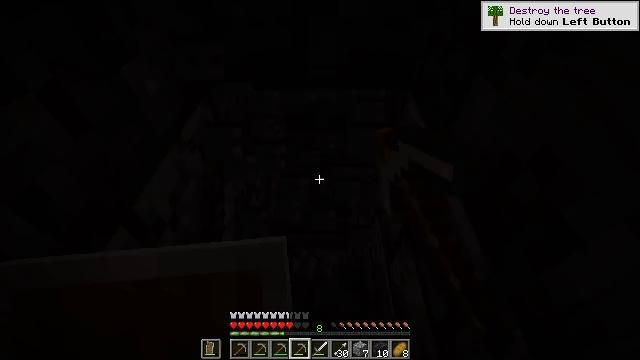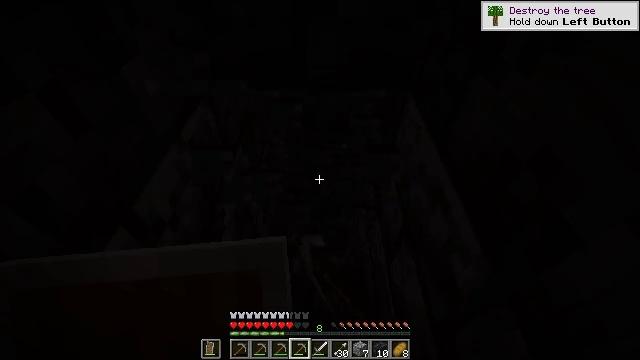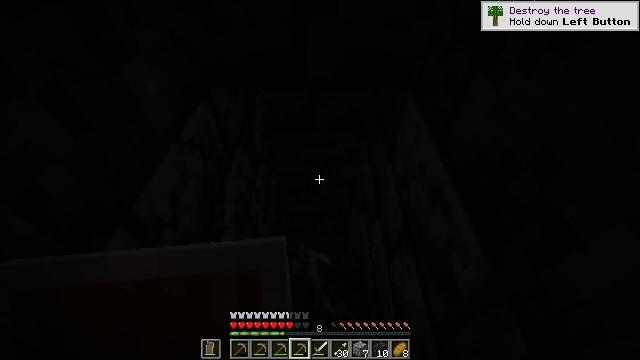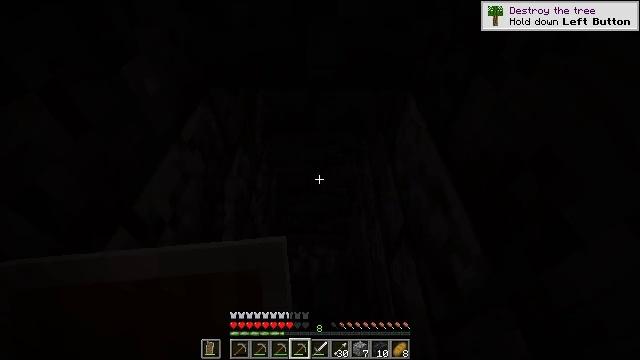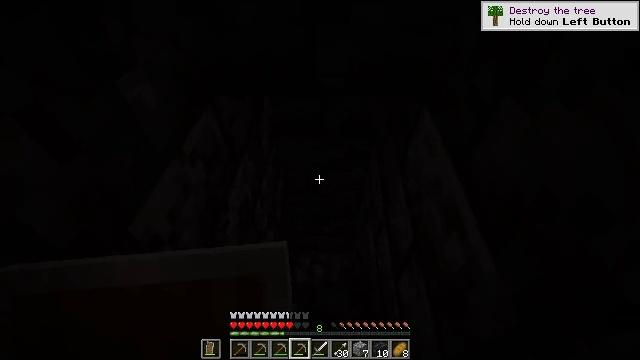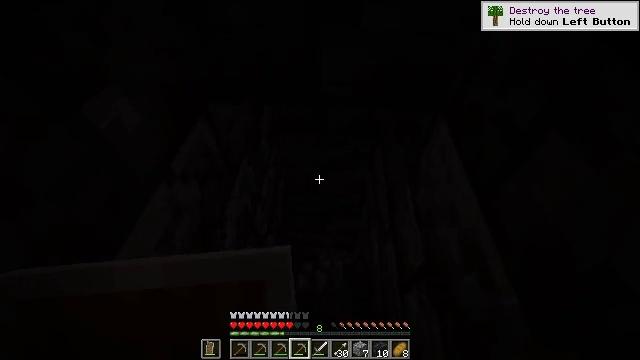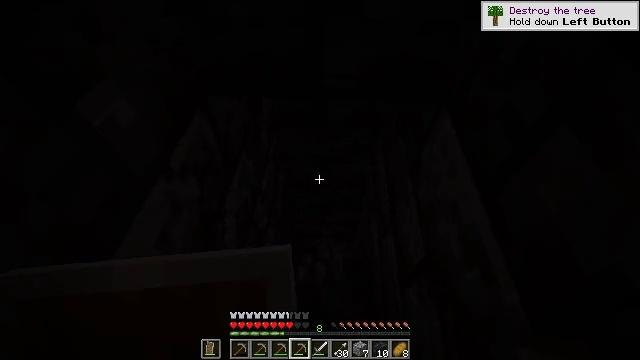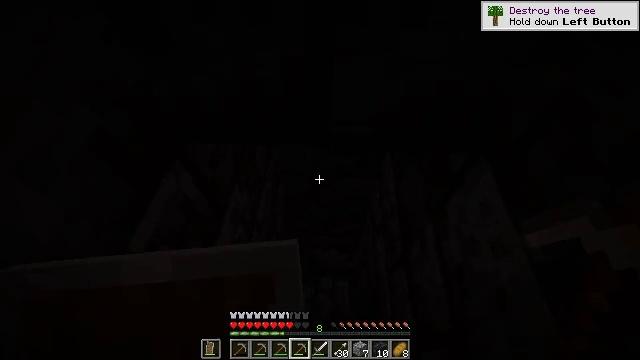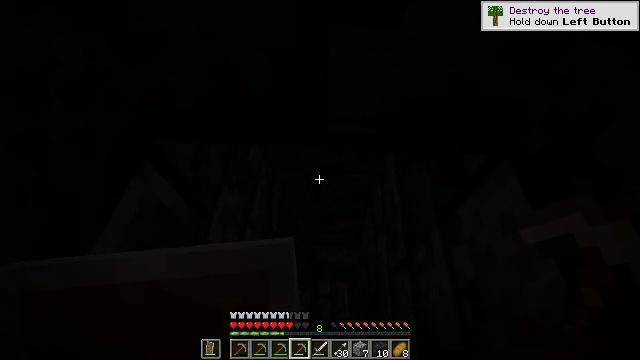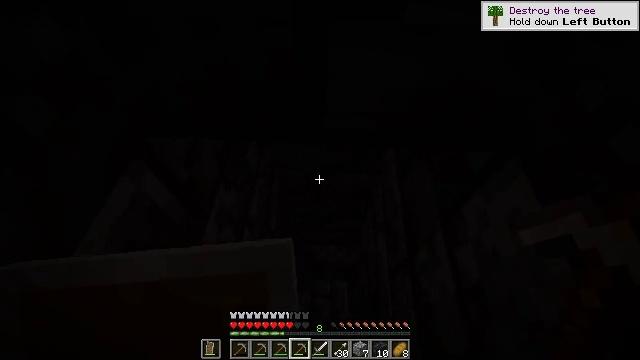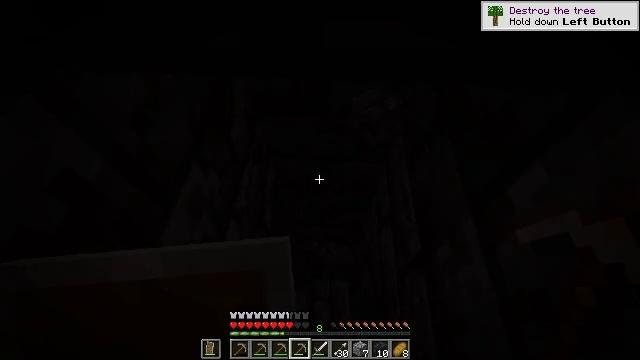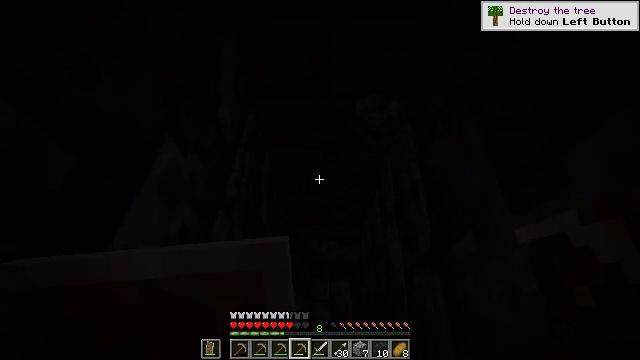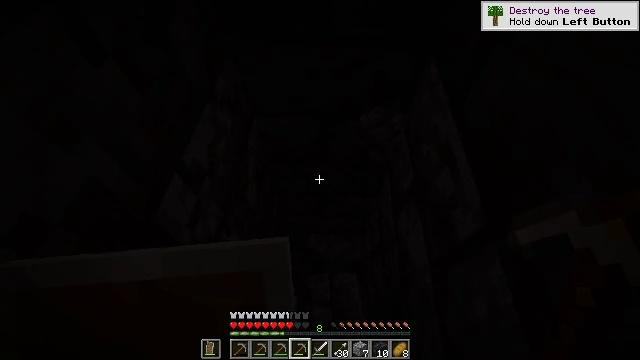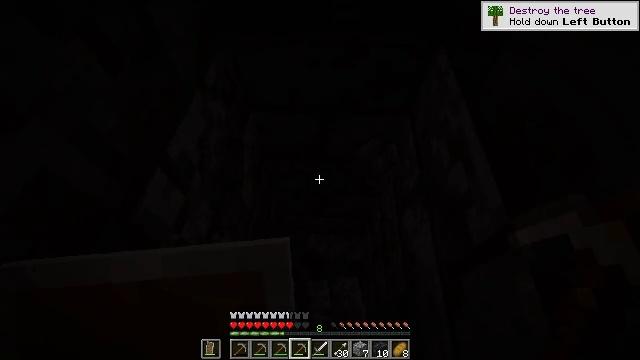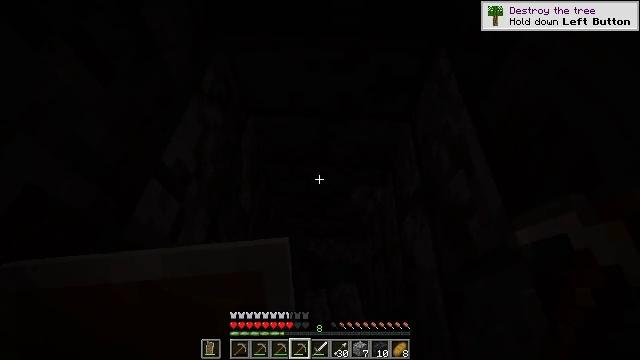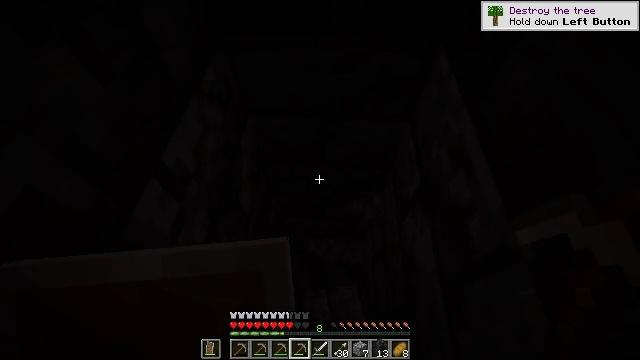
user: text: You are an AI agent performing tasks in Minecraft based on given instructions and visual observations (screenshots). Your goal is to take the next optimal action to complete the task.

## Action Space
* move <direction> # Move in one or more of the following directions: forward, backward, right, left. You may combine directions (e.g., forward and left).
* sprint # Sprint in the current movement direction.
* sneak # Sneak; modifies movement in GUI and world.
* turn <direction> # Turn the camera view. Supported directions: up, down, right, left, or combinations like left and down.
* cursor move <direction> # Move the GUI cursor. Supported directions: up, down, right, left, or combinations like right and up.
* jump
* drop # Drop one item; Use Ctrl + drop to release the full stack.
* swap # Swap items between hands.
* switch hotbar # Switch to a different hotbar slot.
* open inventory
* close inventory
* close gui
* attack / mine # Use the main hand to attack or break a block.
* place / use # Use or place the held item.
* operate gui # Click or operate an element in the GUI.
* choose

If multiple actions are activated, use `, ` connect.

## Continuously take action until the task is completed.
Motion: motion action
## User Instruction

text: Attack the cracked polished blackstone bricks to gather it.
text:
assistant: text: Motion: attack / mine
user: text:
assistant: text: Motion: no_op
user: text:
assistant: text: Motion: no_op
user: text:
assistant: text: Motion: move forward, turn left
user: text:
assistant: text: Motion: move forward, turn down
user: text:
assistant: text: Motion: move forward, turn down
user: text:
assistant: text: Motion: move forward, turn down
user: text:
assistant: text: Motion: turn down
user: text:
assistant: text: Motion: no_op
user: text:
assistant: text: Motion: no_op
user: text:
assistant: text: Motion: no_op
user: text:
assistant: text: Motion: no_op
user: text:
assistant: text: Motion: no_op
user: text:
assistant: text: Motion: no_op
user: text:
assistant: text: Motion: attack / mine
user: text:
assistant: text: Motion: attack / mine
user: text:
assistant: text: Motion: attack / mine
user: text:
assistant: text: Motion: attack / mine
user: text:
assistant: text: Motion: attack / mine
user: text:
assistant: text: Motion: attack / mine
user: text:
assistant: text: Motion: attack / mine
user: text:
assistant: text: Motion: attack / mine
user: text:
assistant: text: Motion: attack / mine
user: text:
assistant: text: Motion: attack / mine
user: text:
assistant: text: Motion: attack / mine
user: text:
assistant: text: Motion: attack / mine
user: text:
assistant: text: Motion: attack / mine
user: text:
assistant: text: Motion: attack / mine
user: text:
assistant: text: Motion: attack / mine
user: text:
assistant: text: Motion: attack / mine